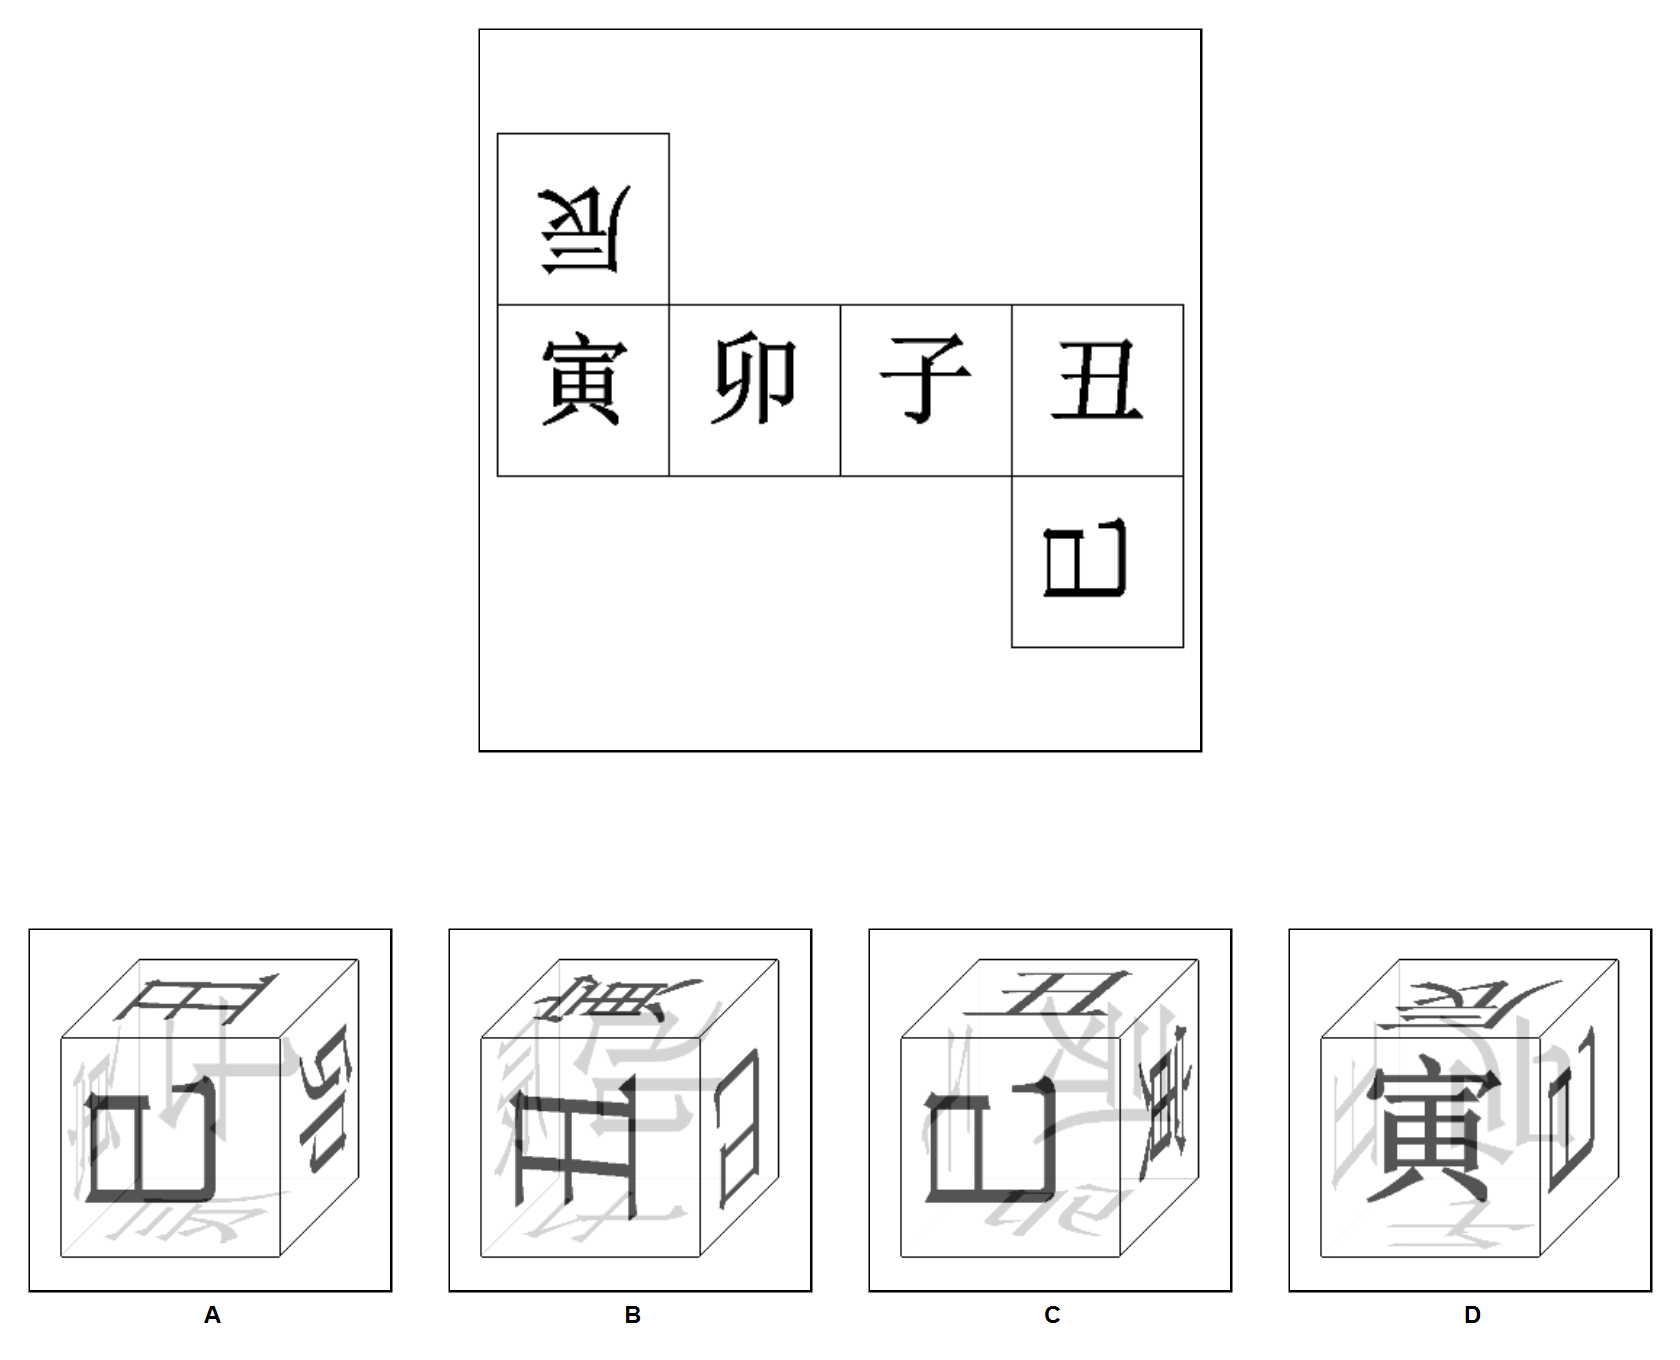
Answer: B